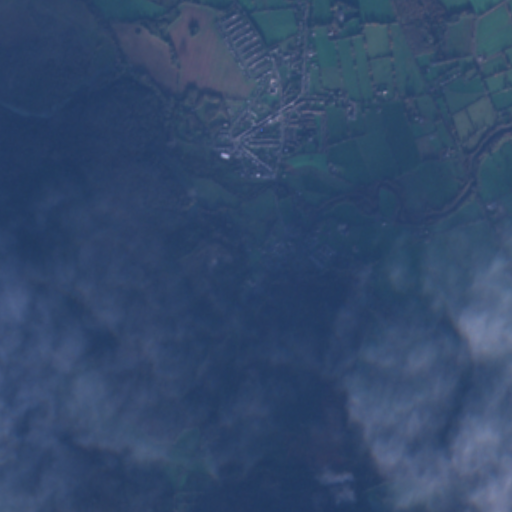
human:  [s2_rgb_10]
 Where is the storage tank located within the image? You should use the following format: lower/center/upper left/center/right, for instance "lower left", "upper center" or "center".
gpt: The storage tank is located in the upper center of the image.
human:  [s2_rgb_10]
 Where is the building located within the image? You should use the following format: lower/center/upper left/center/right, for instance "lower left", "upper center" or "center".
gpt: There is no building in the image.